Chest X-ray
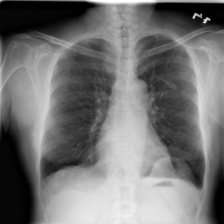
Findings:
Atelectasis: negative
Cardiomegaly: negative
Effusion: negative
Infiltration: negative
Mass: negative
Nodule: negative
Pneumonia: negative
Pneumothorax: negative
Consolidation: negative
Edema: negative
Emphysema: negative
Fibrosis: negative
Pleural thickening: negative
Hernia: negative